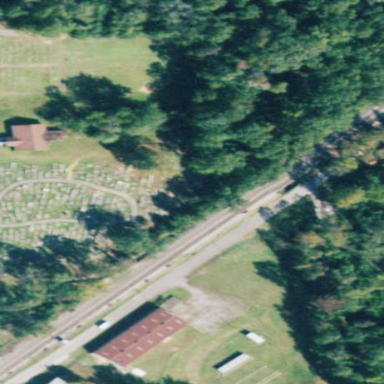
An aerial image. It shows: Cemetery.